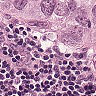
Metastatic tissue present: yes